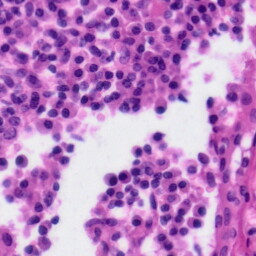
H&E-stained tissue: Tonsil